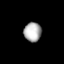
Tissue: lung
Cell type: Endothelial cells
Senescence score: 0.6203
Nuclear area (px): 332
Mean DAPI intensity: 173.316